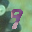
Label: 9